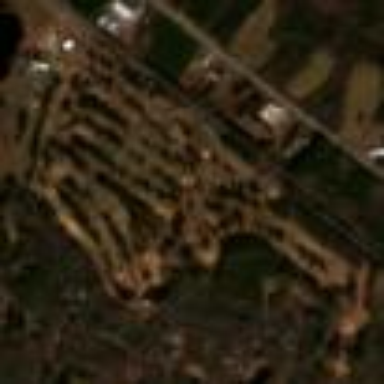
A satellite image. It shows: Golf course.